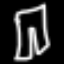
Label: pants